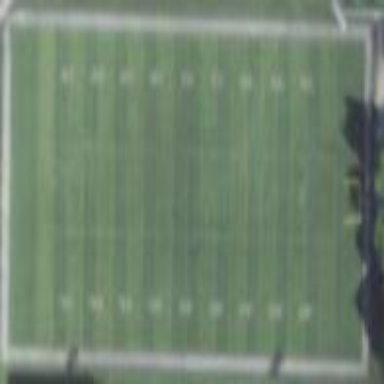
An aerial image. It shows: Pitch for American football.